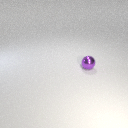
small purple metal sphere